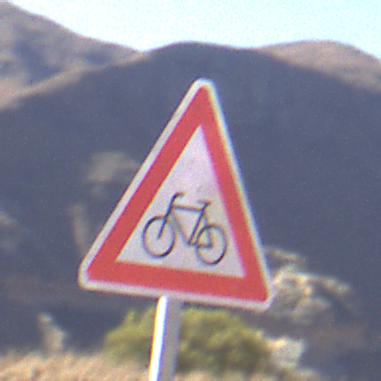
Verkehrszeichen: RadverkehrRechts
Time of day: MorningAfternoon
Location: Outdoor (Nature)
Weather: Clear
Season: NotSpecified
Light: Natural